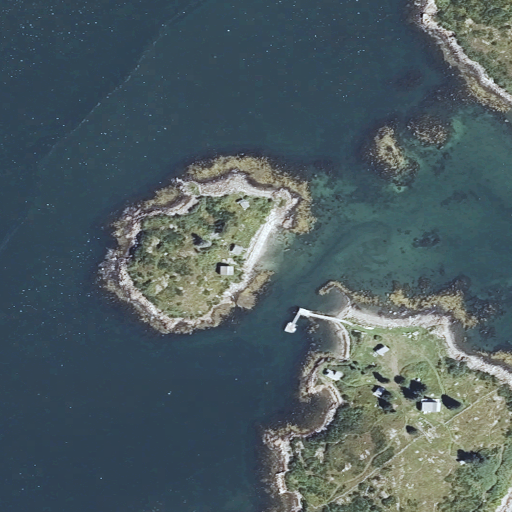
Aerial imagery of island in Maine named Ram Island containing open water, grassland, herbaceous wetlands, barren land, low intensity development, medium intensity development, and open development